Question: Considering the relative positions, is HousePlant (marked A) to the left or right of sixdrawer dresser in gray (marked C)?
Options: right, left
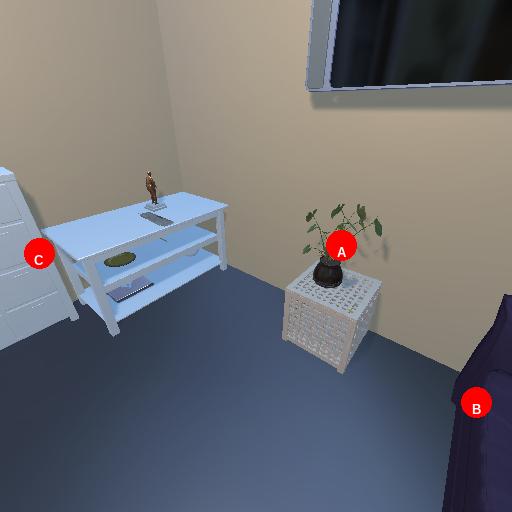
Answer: right